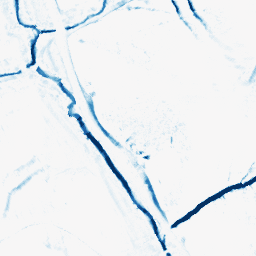
Category: morphological
Decomposition family: morphological_diamond
Decomposition parameters: operation: closing
radius: 5
Upsampling method: regularized
Upsampling parameters: scale: 4
lambda_reg: 0.01
Upsampling scale: 4